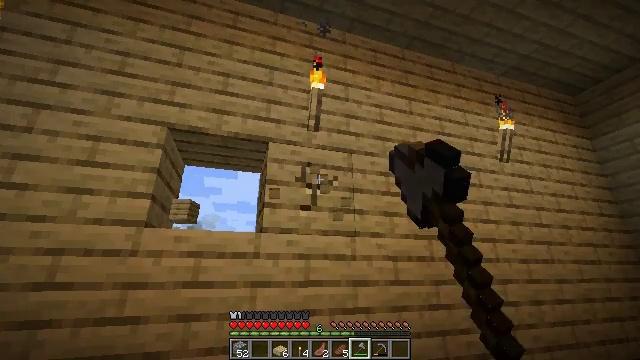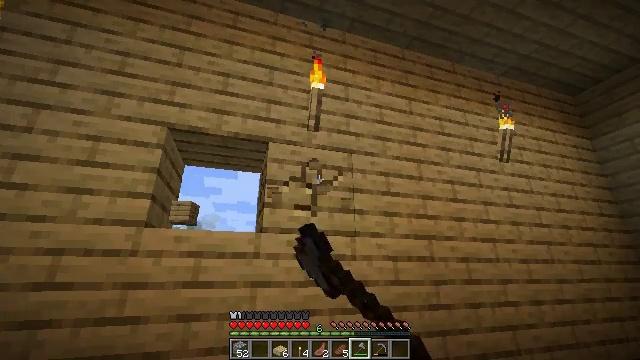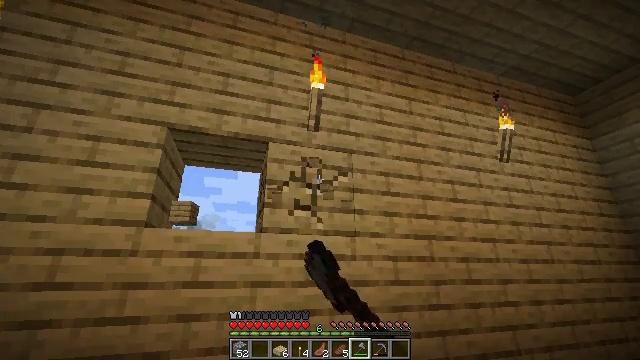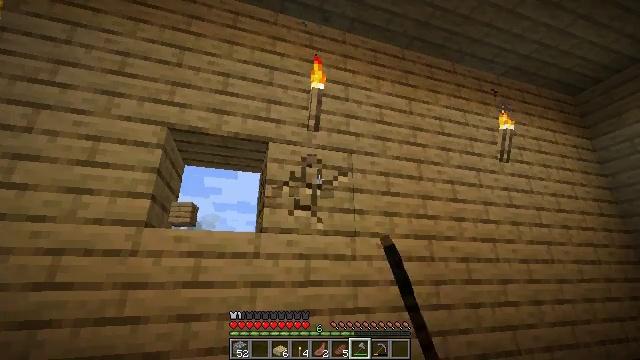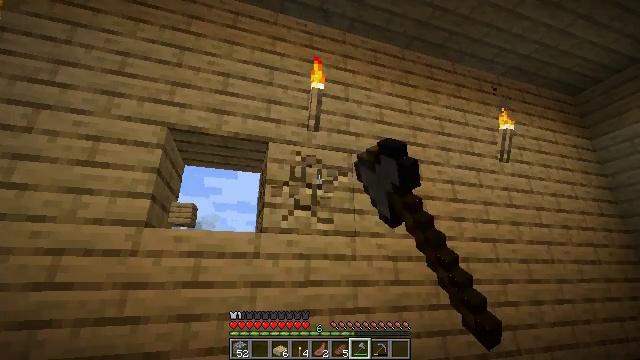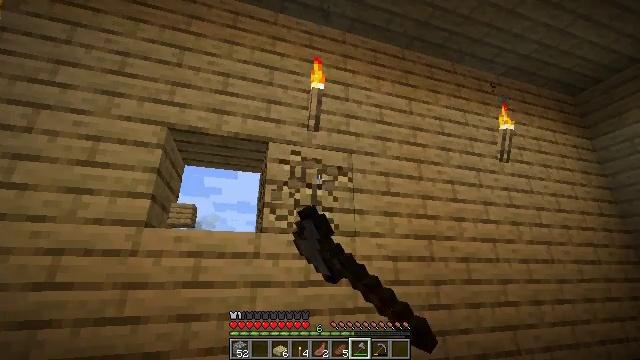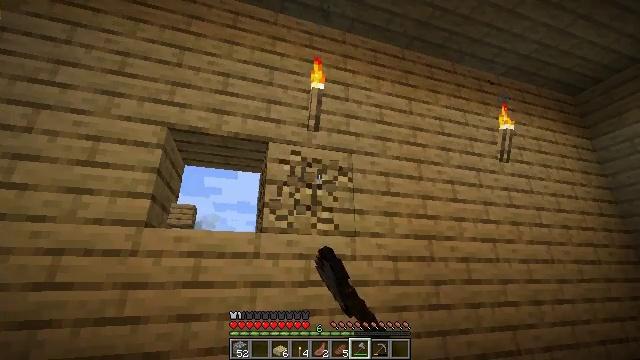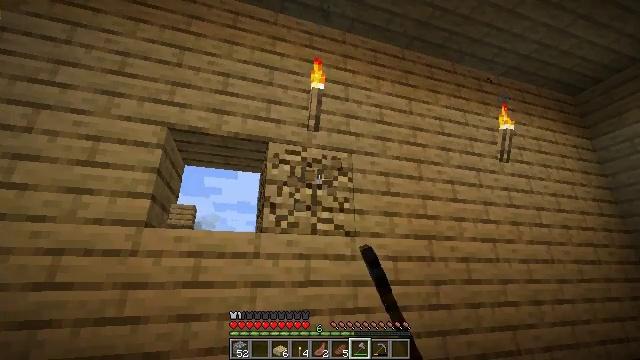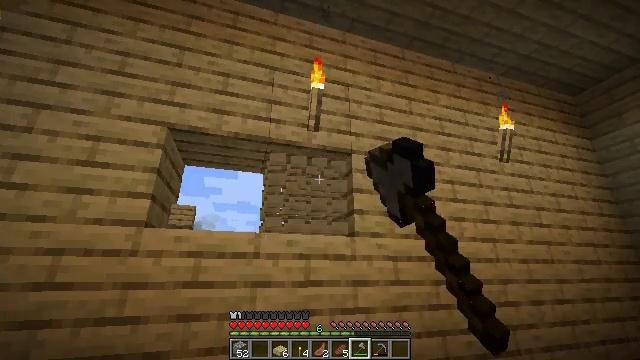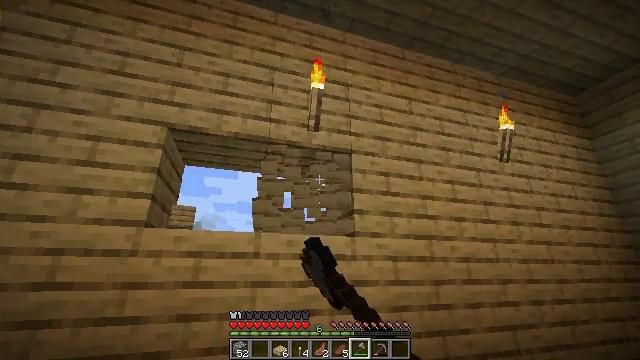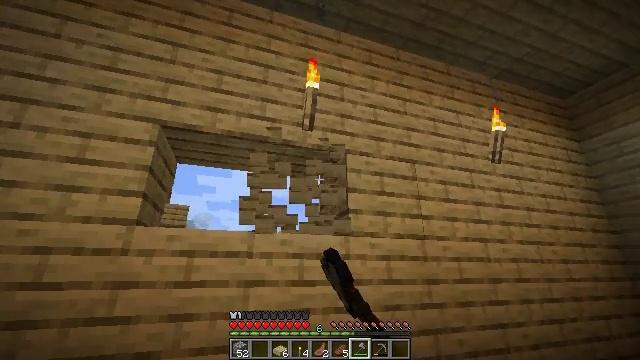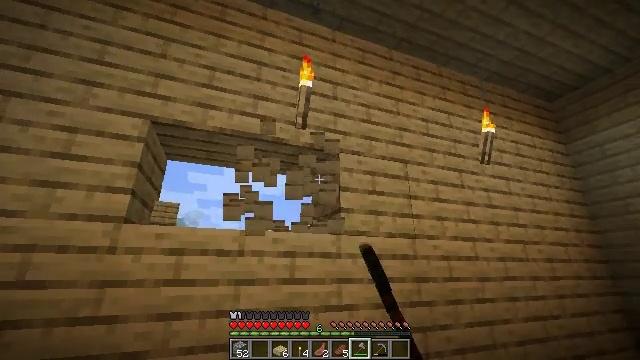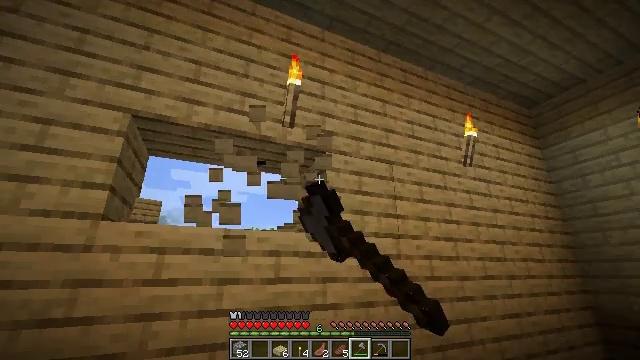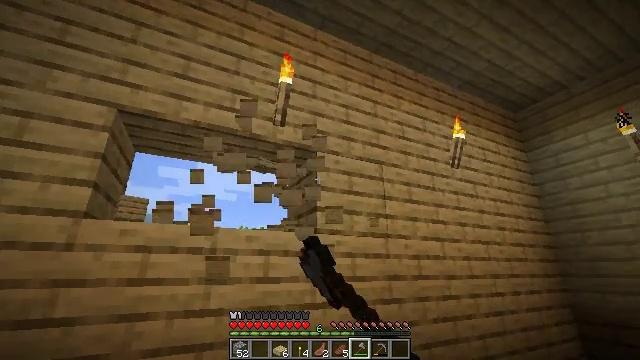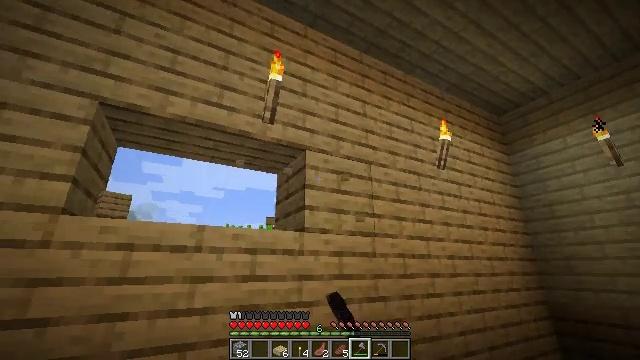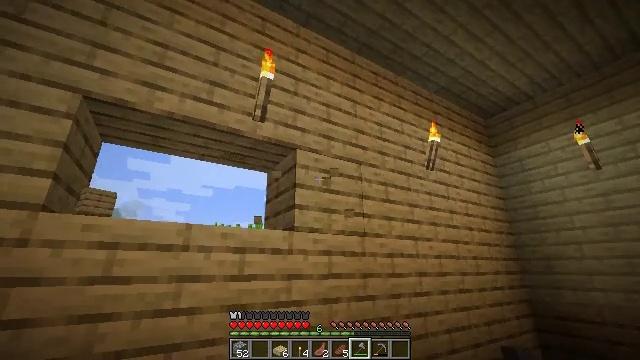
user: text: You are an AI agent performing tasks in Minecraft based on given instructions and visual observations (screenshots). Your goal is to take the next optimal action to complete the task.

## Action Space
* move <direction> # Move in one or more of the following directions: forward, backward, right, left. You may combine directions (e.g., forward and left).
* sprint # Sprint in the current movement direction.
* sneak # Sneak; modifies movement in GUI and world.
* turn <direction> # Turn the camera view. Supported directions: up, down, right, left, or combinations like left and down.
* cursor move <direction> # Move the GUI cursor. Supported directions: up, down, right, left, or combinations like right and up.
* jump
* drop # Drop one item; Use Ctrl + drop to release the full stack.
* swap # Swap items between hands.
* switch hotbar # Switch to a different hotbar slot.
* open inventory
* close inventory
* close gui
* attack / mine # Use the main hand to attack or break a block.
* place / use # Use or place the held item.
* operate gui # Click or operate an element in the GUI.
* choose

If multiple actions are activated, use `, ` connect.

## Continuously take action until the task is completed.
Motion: motion action
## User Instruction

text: Mine planks.
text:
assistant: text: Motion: attack / mine
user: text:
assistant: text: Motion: attack / mine
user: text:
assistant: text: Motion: attack / mine
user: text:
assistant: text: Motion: attack / mine
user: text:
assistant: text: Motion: attack / mine
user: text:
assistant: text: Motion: attack / mine
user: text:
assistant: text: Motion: attack / mine
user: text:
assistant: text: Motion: attack / mine
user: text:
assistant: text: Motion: attack / mine
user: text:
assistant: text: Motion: turn right, attack / mine
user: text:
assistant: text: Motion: turn right, attack / mine
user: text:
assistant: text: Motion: turn right, attack / mine
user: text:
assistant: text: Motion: turn right, attack / mine
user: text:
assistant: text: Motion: turn right, attack / mine
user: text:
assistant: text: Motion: turn right, attack / mine
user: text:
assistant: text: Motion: turn right, attack / mine
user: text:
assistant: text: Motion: turn right, attack / mine
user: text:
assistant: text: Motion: attack / mine
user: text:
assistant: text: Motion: attack / mine
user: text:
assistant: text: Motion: attack / mine
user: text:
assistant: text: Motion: attack / mine
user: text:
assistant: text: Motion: attack / mine
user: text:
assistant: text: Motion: attack / mine
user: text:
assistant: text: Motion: attack / mine
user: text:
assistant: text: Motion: attack / mine
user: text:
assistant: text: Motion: attack / mine
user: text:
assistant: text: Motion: attack / mine
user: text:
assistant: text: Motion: turn right, attack / mine
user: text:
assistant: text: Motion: turn right, attack / mine
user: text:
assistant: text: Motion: attack / mine